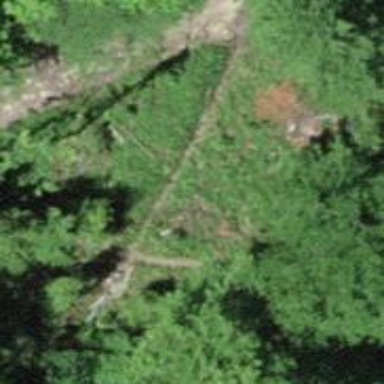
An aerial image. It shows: Path on the ground.